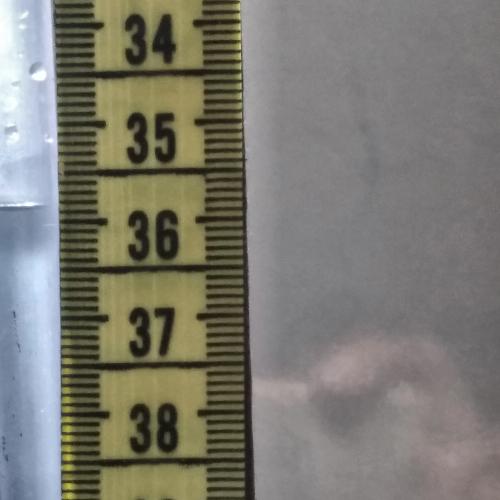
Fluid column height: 35.8 cm